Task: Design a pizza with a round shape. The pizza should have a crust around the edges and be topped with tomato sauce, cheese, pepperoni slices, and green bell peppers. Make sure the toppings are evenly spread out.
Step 212:
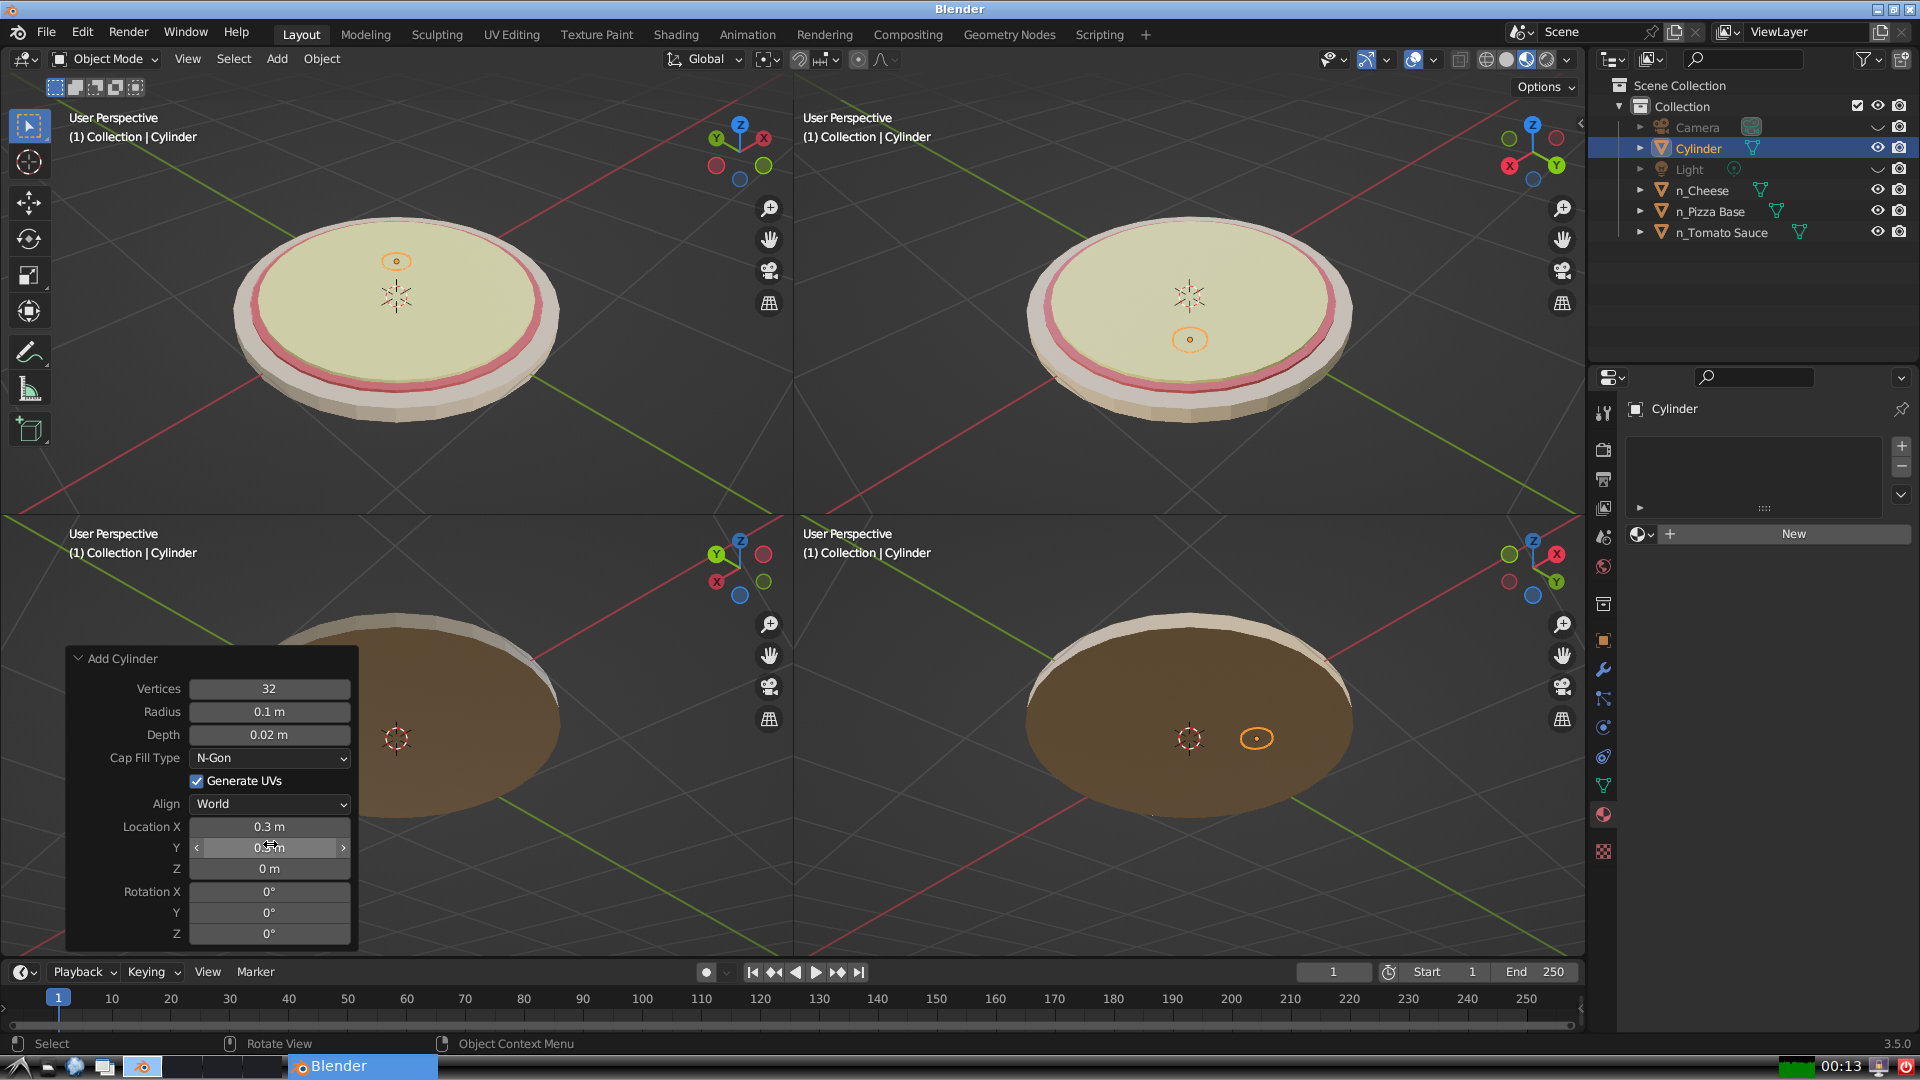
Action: {"mouse_move": [270, 868]}